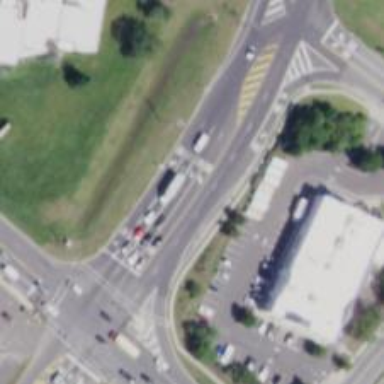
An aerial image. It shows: Trunk highway with left sidewalk.